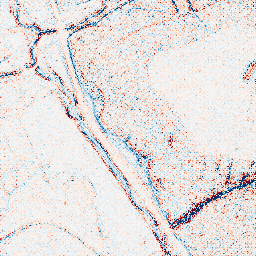
Category: edge_preserving
Decomposition family: anisotropic_diffusion
Decomposition parameters: iterations: 10
kappa: 100
gamma: 0.15
Upsampling method: regularized
Upsampling parameters: scale: 2
lambda_reg: 0.1
Upsampling scale: 2